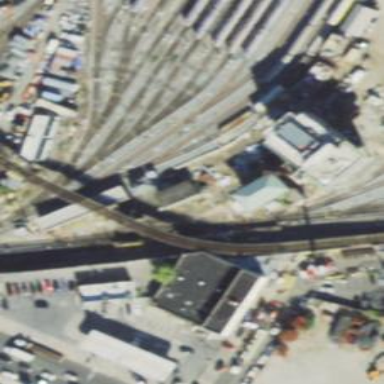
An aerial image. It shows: Railway crossing.